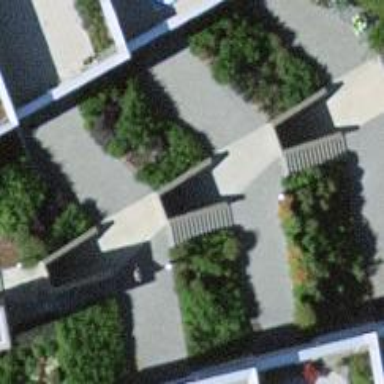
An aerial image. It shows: Road with steps.